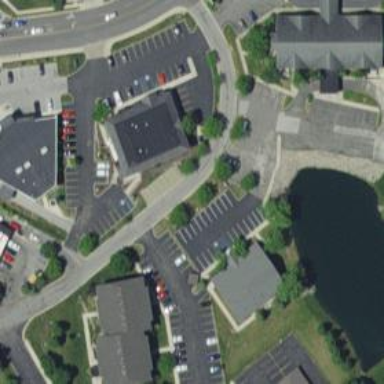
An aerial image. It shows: Parking area.